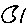
Label: moon